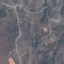
Land use / land cover: HerbaceousVegetation